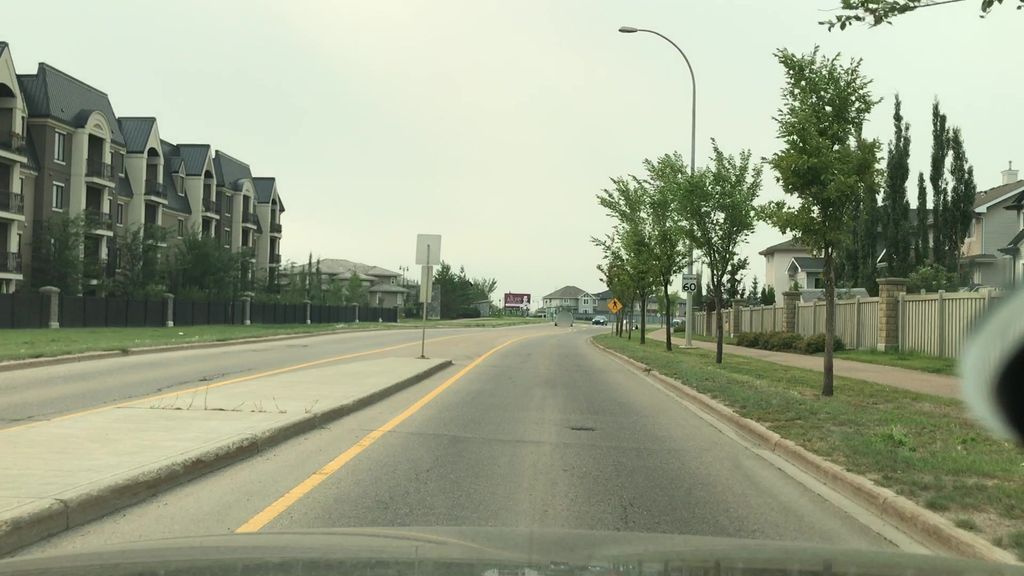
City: edmonton